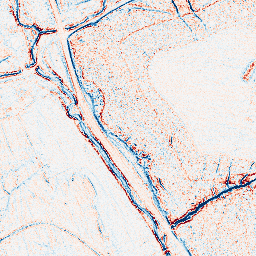
Category: edge_preserving
Decomposition family: anisotropic_diffusion
Decomposition parameters: iterations: 10
kappa: 100
gamma: 0.05
Upsampling method: quadratic
Upsampling parameters: scale: 8
Upsampling scale: 8